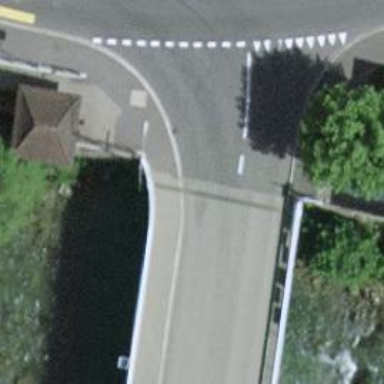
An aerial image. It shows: Asphalt footway with excellent visible crossing.